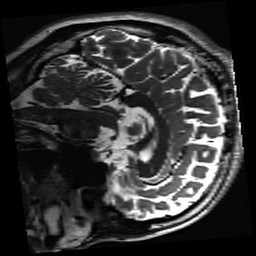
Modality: inplaneT2
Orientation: sagittal